Question: I have a problem while generating a chart. Every part on the chart is well generated except a ValueMarker which is not. I am working on a web application in a headless RedHat environment. I got another problem for the chart generation (which is now solved), the description of my environment is here :
<URL>
It is working perfectly on Windows.
The piece of code adding the ValueMarker is :
'''
Marker distanceTiers = new ValueMarker(Double.parseDouble(resultDistance.replace(Constants.UNITE_DISTANCE, "")));
distanceTiers.setPaint(Color.BLACK);
plot.addDomainMarker(distanceTiers);
'''
Here is what I obtain, I am supposed to get a vertical line at X = 40 and I cannot figure out why everything except this line is going well :

If someone has an explanation for this, please do not hesitate.
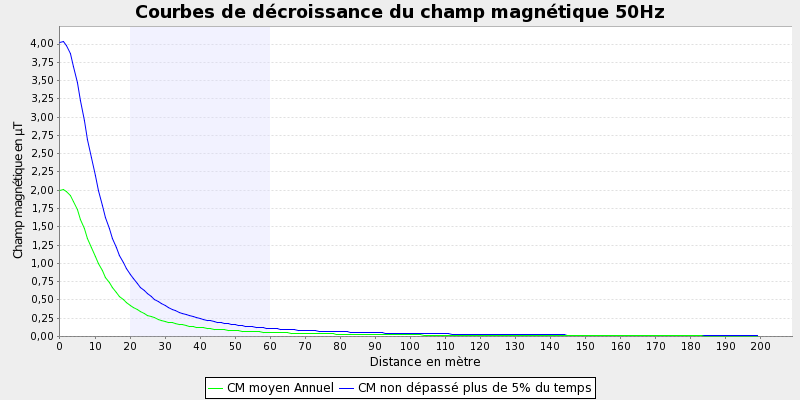
Answer: It's not clear where you get the domain value used to construct the 'ValueMarker', but you might compare your approach to that shown in this <URL>